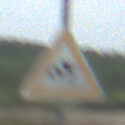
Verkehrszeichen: SeitenwindVonRechts
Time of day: Midday
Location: Roofed (Beach)
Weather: Overcast
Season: NotSpecified
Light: Natural